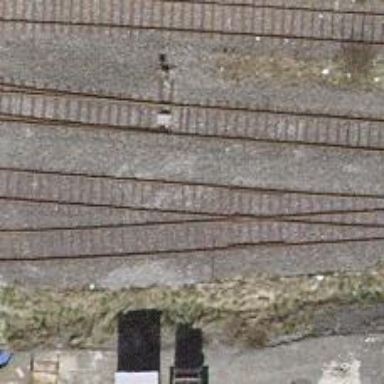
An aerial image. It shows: Preserved railway in yard with one track.